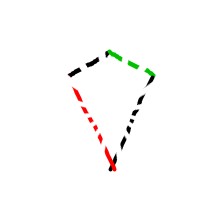
Shape: kite